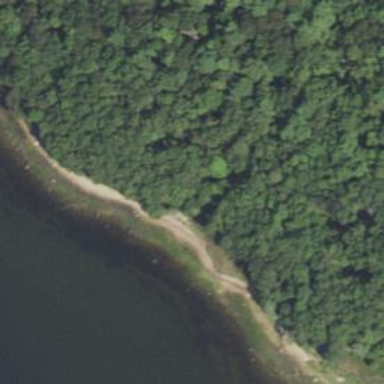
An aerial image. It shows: Sandy beach.